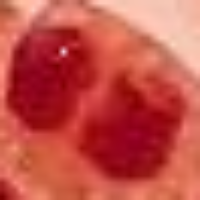
Label: telophase